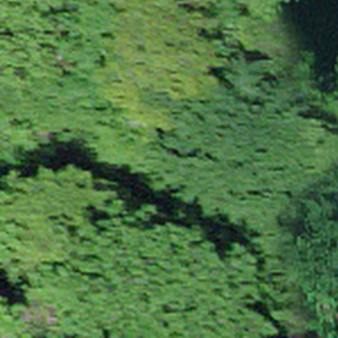
Label: other